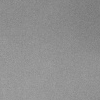
Atmospheric dust classification: dusty